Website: slack
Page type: billing-address
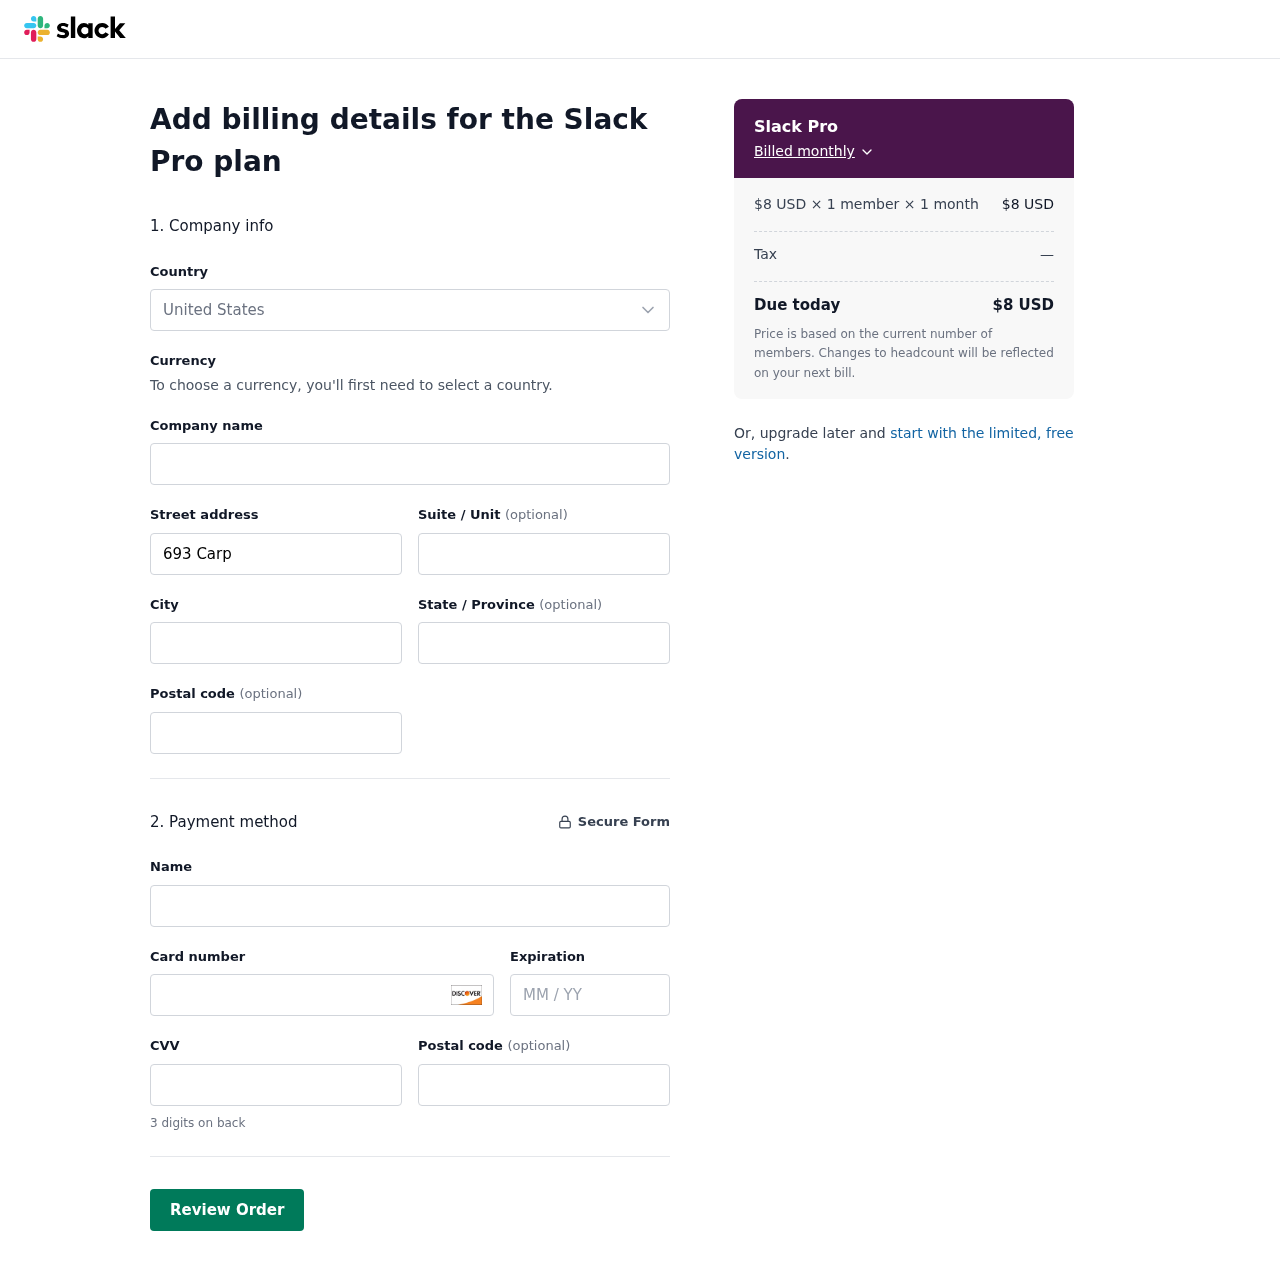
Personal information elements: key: PII_CARD_CVV
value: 173
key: PII_CARD_EXPIRY
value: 10/28
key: PII_CARD_NUMBER
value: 6503 3251 8387 3942
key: PII_CITY
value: East Christinemouth
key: PII_COUNTRY
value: United States
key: PII_FULLNAME
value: Andrew Moore
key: PII_POSTCODE
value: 05064
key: PII_POSTCODE2
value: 46700
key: PII_STATE
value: Montana
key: PII_STREET
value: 693 Carpenter Alley Apt. 697
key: PII_STREET2
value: Suite 066
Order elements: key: ORDER_PLAN_PRICE
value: $8 USD
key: ORDER_NUM_MEMBERS
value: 1 member
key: ORDER_NUM_MONTHS
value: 1 month
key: ORDER_SUBTOTAL
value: $8 USD
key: ORDER_TAX
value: —
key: ORDER_TOTAL
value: $8 USD